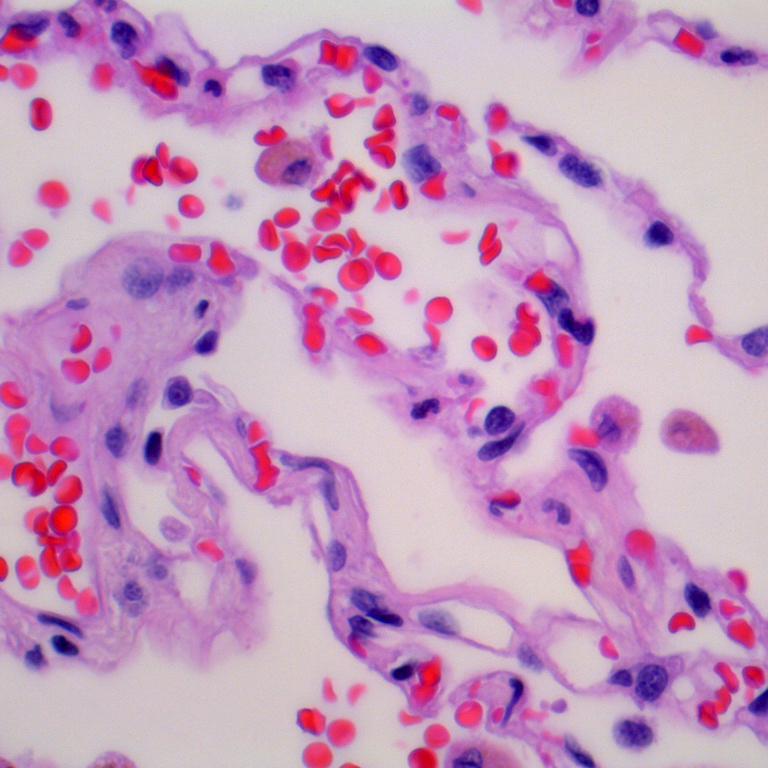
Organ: lung
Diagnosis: benign